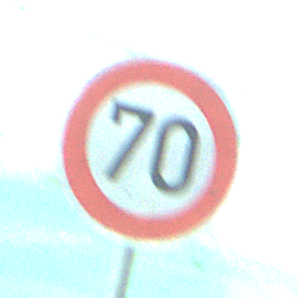
Verkehrszeichen: Geschwindigkeit70
Umgebung: Roofed, Special
Tageszeit: MorningAfternoon
Wetter: PartlyCloudy
Licht: Natural
Jahreszeit: NotSpecified
Kontrast: MediumContrast